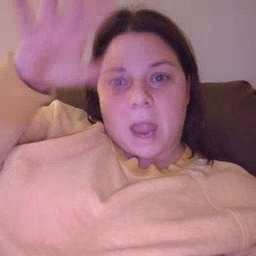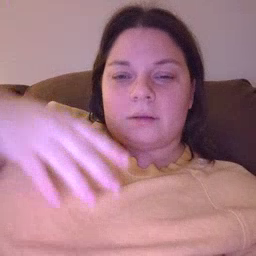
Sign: man